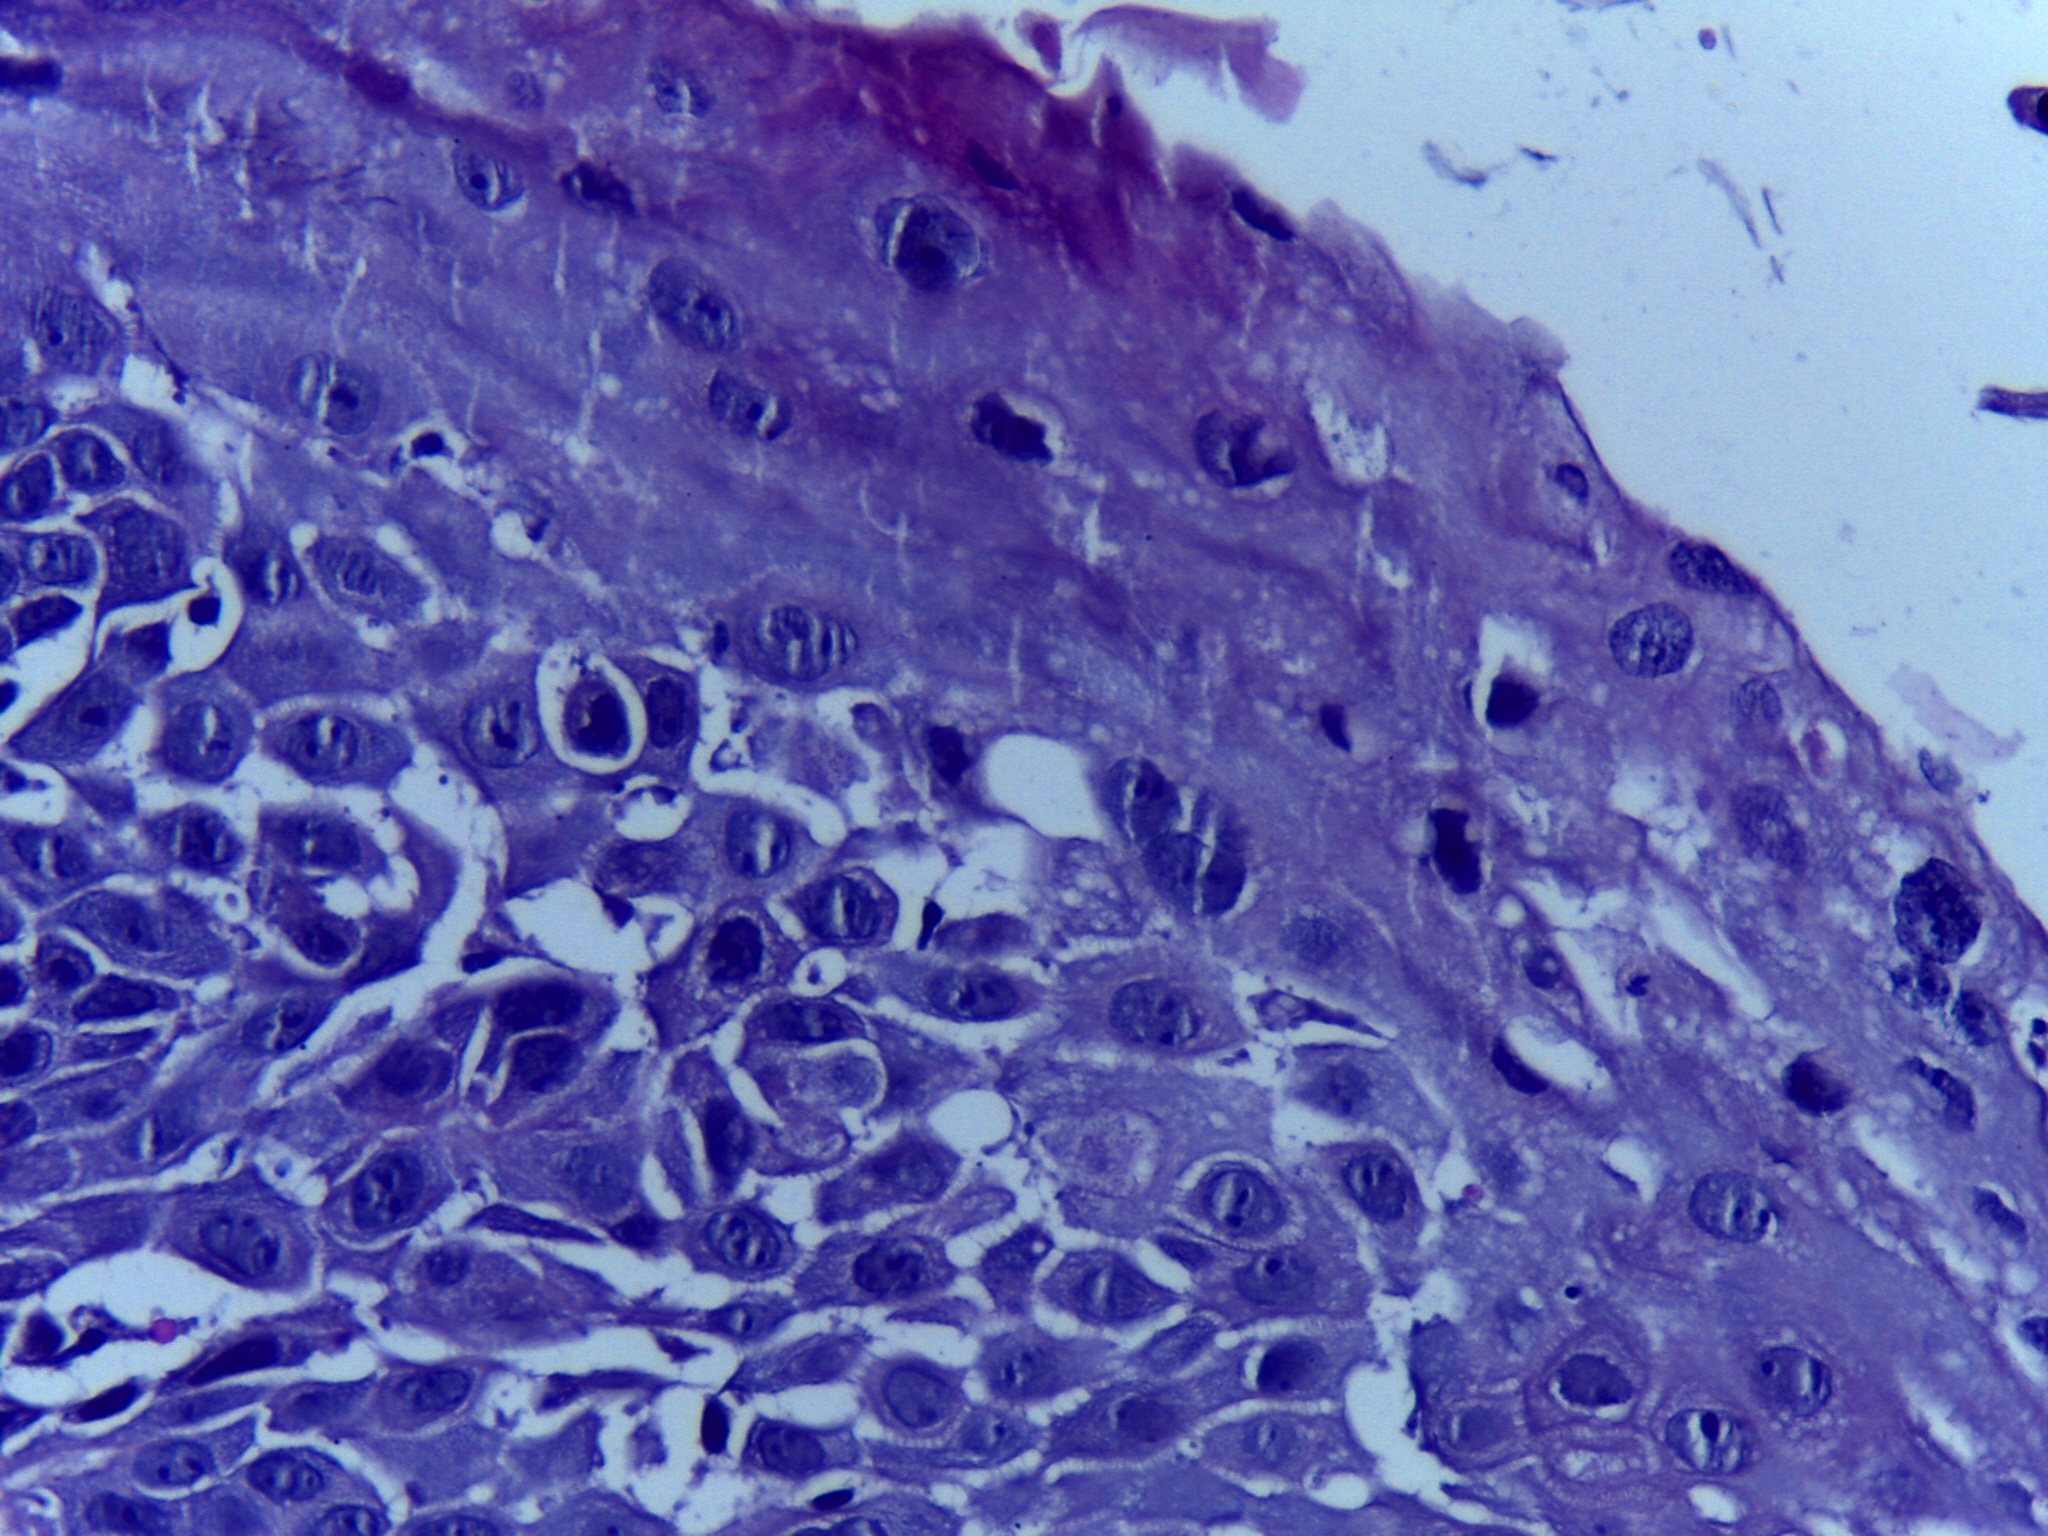
Diagnosis: OSCC